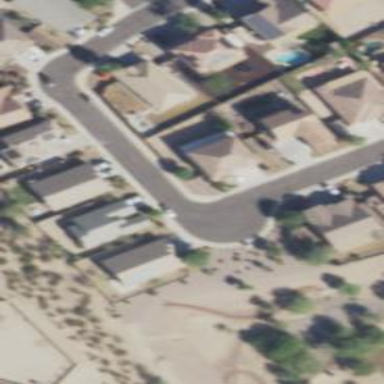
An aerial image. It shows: Asphalt road in residential area.